Question: In an offset contour plot (like on the left in the image below):

I have been trying to add horizontal and vertical axis in the X-Z and Y-Z planes over the offset contour plots (like in the right image). Notice that the horizontal & vertical axis go all the way out to the xlim, ylim & zlim extents and dont stop at the end of the main data plot.
Many of you will recognize this demo as the <URL>. My code for now is the exact same.
The bit of code for plotting the offset 2D contour plot in the Y-Z plane is:
'''
cset = ax.contour(X, Y, Z, zdir='x', offset=-40, cmap=cm.coolwarm)
'''
In 2D plots I would just use 'axhline(0, color='black')'. Unfortunately axhline/axvline don't have an offset option that functions like the ax.contour does as far as I can tell. I can kind of get what I'm looking for playing tricks like zeroing out the Z data to get a horizontal line:
'''
cset = ax.contour(X, Y, 0*Z, zdir='x', offset=-40, cmap=cm.coolwarm)
'''
But the problem is that the line stops at the edge of the data. I want to be able to arbitrarily set my xlim, ylim & zlim and get horizontal & vertical axis that span those ranges. Any ideas on a way to do this?
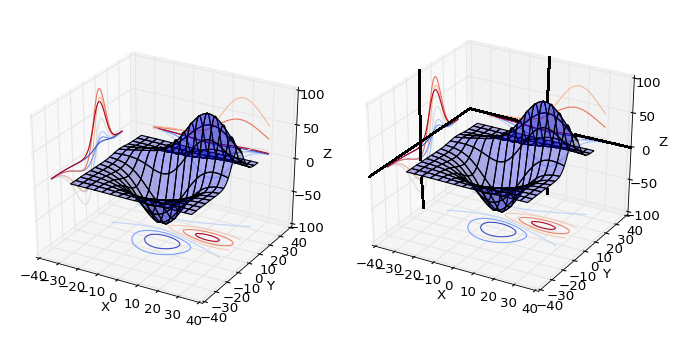
Answer: It's simple, just draw them yourself! Adapting the code from the example, add the following lines:
'''
import numpy as np
XL = np.linspace(X.min(),X.max(),100)
YL = np.linspace(Y.min(),Y.max(),100)
ZL = np.linspace(Z.min(),Z.max(),100)
ax.plot(XL,0*XL,-100,zdir='z',color='k',lw=5)
ax.plot(0*YL,YL,-100,zdir='z',color='k',lw=5)
ax.plot(YL,0*YL,-40,zdir='x',color='k',lw=5)
ax.plot(0*ZL,ZL,-40,zdir='x',color='k',lw=5)
ax.plot(XL,0*XL,40,zdir='y',color='k',lw=5)
ax.plot(0*ZL,ZL,40,zdir='y',color='k',lw=5)
'''

The trick is that 'ax.plot' in 3D has extra arguments:
'''
plot(self, xs, ys, *args, **kwargs) method of matplotlib.axes.Axes3DSubplot instance
Plot 2D or 3D data.
========== ================================================
Argument Description
========== ================================================
*xs*, *ys* X, y coordinates of vertices
*zs* z value(s), either one for all points or one for each point.
*zdir* Which direction to use as z ('x', 'y' or 'z') when plotting a 2D set.
========== ================================================
Other arguments are passed on to
:func:'~matplotlib.axes.Axes.plot'
'''